Question: In Windows, each screen has an number or identity assigned I assume is relative to how I physically connected my monitor cables. Key to my question is that I can reconfigure these screens but they will keep their identity.
Java's call to 'GraphicsEnvironment.getLocalGraphicsEnvironment().getScreenDevices()' will give me an array of 'GraphicsDevice'.
For example, my Windows configuration looks like this

but the array returned looks like this
'''
screens[0] = relates to screen 2
screens[1] = relates to screen 3
screens[2] = relates to screen 1
'''
the code I get I'd like to use is along the lines of this
'''
frame.setLocation(
screens[i].getDefaultConfiguration().getBounds().x, frame.getY());
'''
where 'i' should be the physical number and not the position in the array (or its mapping if you see what I mean).
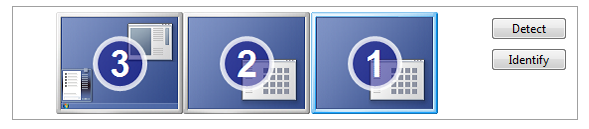
Answer: You could sort the screen devices by their locations:
'''
Arrays.sort(screens, new Comparator<GraphicsDevice>() {
public int compare(GraphicsDevice screen1,
GraphicsDevice screen2) {
Rectangle bounds1 = screen1.getDefaultConfiguration().getBounds();
Rectangle bounds2 = screen2.getDefaultConfiguration().getBounds();
int c = bounds1.y - bounds2.y;
if (c == 0) {
c = bounds1.x - bounds2.x;
}
return c;
}
});
'''